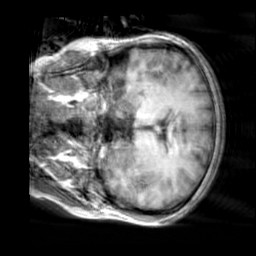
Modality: T1w
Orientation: coronal
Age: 27
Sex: female
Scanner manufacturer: siemens
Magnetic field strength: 3 T
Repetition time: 2.3 s
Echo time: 0.00303 s